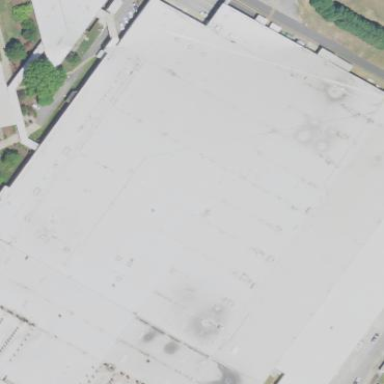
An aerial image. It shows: Industrial building.